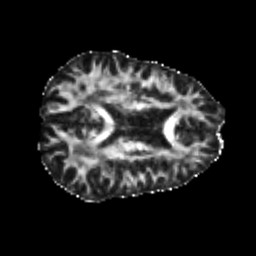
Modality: FA
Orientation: axial
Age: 25
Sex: male
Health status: healthy
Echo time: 0.074 s